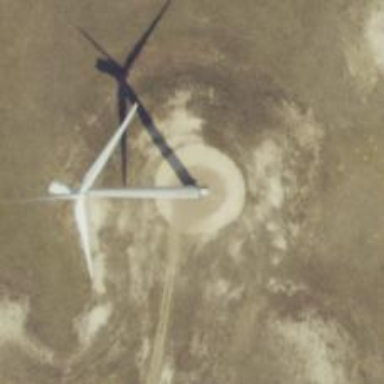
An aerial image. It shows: Wind power generator utilizing wind turbines.